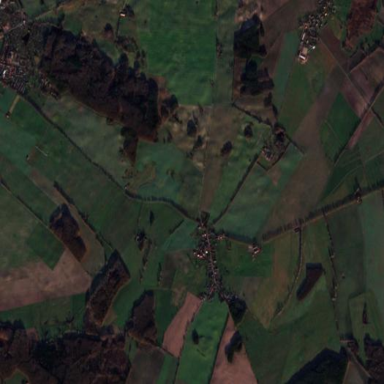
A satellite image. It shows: Picturesque farmland scene.